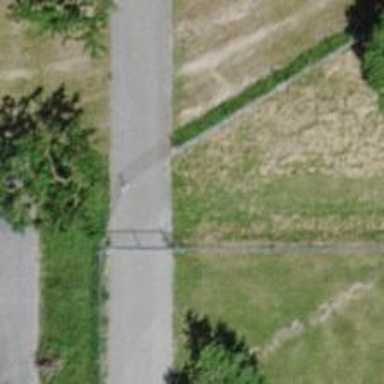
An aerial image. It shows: Gate.